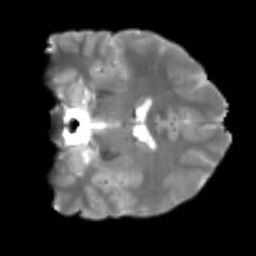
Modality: T2w
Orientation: coronal
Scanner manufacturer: siemens
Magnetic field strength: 3 T
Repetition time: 4 s
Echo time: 0.0594 s